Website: walmart
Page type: address-validator
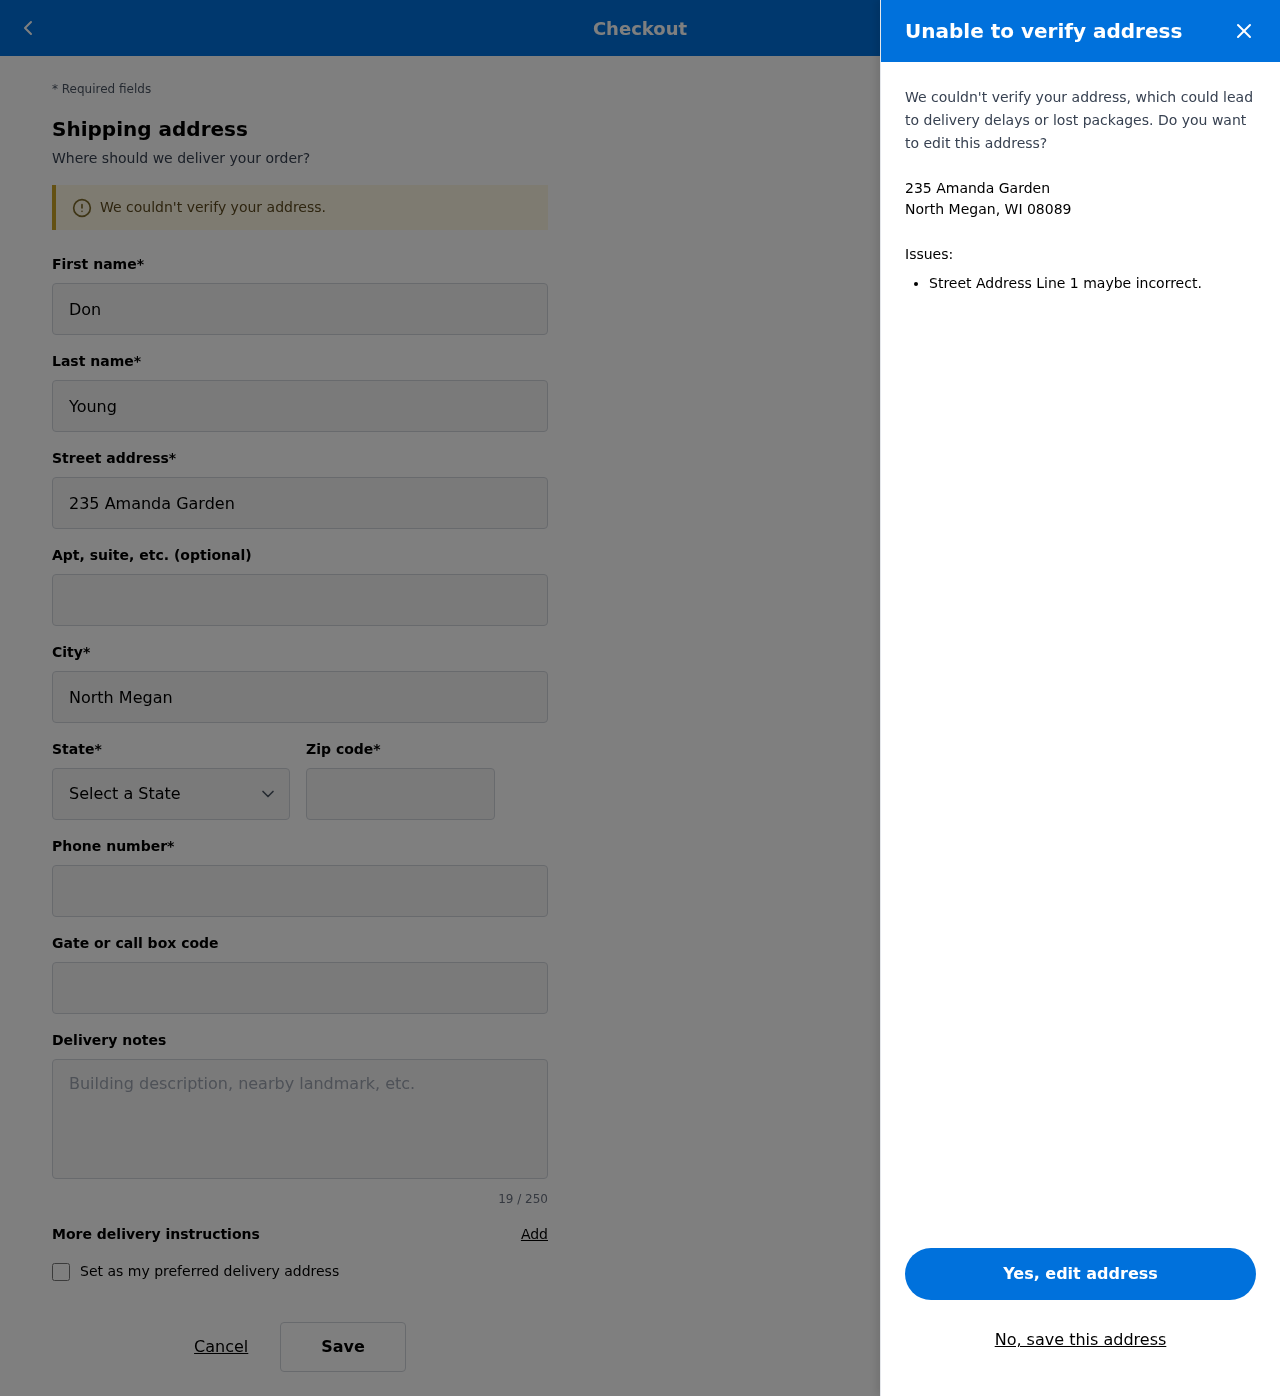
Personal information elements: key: PII_CITY_STATE_ZIP
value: North Megan, WI 08089
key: PII_DELIVERY_INSTRUCTIONS
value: Ring doorbell twice
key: PII_STATE_ABBR
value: WI
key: PII_STREET
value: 235 Amanda Garden
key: PII_FIRSTNAME
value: Don
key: PII_LASTNAME
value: Young
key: PII_CITY
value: North Megan
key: PII_POSTCODE
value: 08089
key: PII_PHONE
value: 4997682210
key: PII_SECURITY_CODE
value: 2907